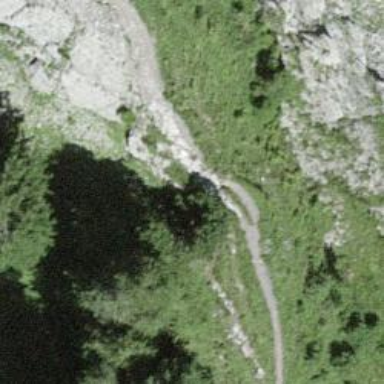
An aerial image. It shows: Ground path.